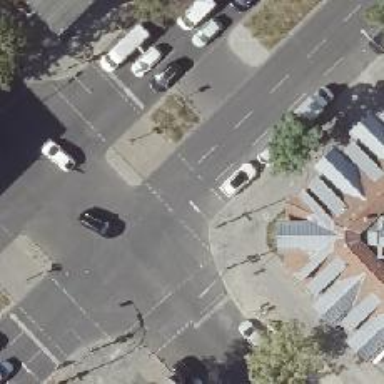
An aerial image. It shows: Crossing with traffic signals.